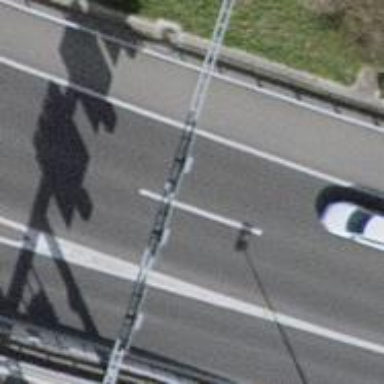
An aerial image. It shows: Motorway link.